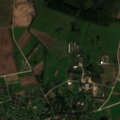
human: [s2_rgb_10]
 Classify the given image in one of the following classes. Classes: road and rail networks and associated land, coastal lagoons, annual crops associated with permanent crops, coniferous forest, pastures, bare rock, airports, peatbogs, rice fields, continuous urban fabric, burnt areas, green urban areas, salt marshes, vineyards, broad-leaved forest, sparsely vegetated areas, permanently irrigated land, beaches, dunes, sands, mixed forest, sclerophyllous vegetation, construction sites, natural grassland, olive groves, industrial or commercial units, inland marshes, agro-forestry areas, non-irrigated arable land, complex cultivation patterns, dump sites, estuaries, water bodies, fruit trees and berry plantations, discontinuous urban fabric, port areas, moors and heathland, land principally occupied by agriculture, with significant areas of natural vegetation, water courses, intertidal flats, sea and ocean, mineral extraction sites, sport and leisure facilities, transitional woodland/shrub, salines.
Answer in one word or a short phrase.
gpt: discontinuous urban fabric, industrial or commercial units, non-irrigated arable land, complex cultivation patterns, coniferous forest, transitional woodland/shrub